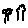
Label: tree